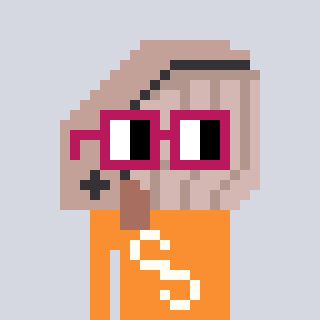
a pixel art character with square dark red glasses, a whale-shaped head and a orange-colored body on a cool background